Question: Take the following insertion sort algorithm:

I know it's O(n^2) fairly easy by examining it. But as far as it's O(n^2), how would I go about doing that? I could add up all the operations, but 'n + "sum of j=2 to n"' wouldn't really result in n^2 as far as I know.
I don't really see how to prove this exactly. Could someone try to clearly explain how I would prove this, in a way that would work for an O(n^3) algorithm as well?
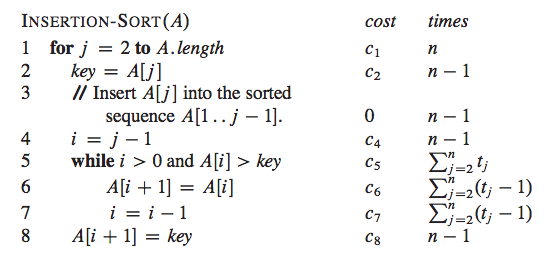
Answer: You prove big O complexity by considering how many operations are performed in the . You've done the counting part and entered the results in the right hand column of your image, so what remains to be proven is that the dominant term is 'O(n^2)'.
Apart from the terms that involve the sum, your program consists of instructions that get executed 'n-1' times so these are all 'O(n)' terms.
Now for the terms with the sum. In the worst case a 't_j' can be 'j' because you may end up decrementing 'i' which you set to 'j' all the way down to 0. So in this worst case we have 't_j = j' and then you have a term with a 'sum from 2 to n of j' which is 'O(n^2)'. This is due to following the mathematical identity:

This can be proven by summing two of these series together, paying attention so that you add two terms that sum to 'n+1' together, and then dividing the sum by two. Have a look at the <URL>.
Finally, since 'O((n^2 + n)/2) = O(n^2)' you get that the terms that include the sum dominate the runtime and that is why the algorithm is 'O(n^2)'